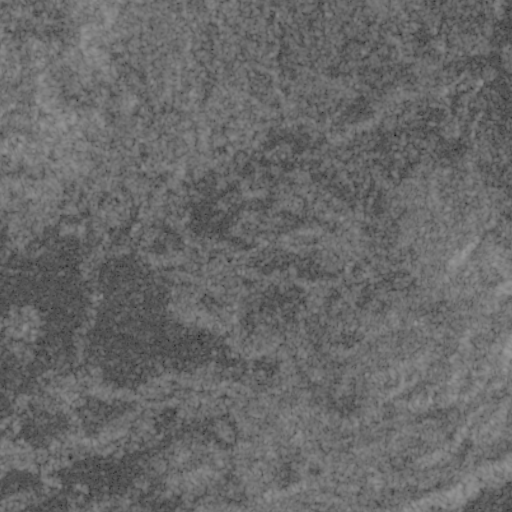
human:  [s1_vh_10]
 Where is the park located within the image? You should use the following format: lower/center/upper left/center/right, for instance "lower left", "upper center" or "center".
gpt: The park is located in the upper right of the image.
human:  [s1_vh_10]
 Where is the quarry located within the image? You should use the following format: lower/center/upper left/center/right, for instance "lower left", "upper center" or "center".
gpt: The quarry is located in the upper right of the image.
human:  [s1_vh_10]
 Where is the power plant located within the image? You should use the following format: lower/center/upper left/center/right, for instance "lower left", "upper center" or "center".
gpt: There is no power plant in the image.

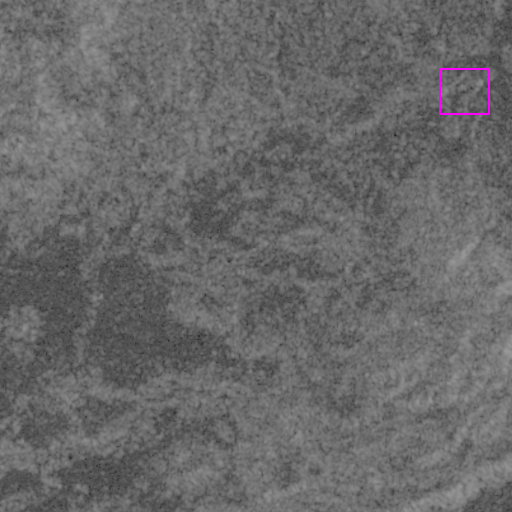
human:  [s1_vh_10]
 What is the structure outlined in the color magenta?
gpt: The structure outlined in magenta is a quarry.
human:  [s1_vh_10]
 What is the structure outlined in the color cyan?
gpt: There is no cyan outline.